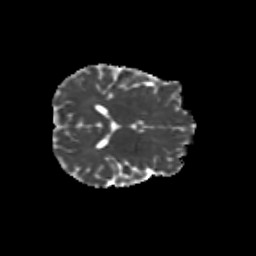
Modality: MD
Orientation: axial
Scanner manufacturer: siemens
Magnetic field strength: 3 T
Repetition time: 9.2 s
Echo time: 0.084 s